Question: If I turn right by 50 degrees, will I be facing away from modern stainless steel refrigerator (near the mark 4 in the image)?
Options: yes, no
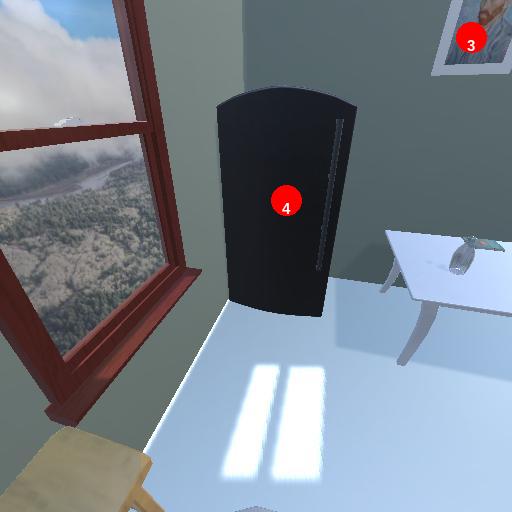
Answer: yes